Question: I'm trying to write register file in VHDL. Firstly I'm define storing element for N bits. Secondly implement register file, with WA(write address), RA(read address), WDR/RDP (write/read data port) and other things. After that generate testbench for regfile, but in test getting "X", when taken any data by RA address. How I can fix this? Maybe something wrong in implentation of my regfile?

a) Store element for data
'''
library ieee;
use ieee.std_logic_1164.all;
entity REGn is
generic(INITREG: std_logic_vector:="1001");
port(Din : in std_logic_vector(INITREG'range);
EN : in std_logic;
INIT: in std_logic;
CLK : in std_logic;
OE : in std_logic;
Dout: out std_logic_vector(INITREG'range));
end REGn;
architecture beh_regn of REGn is
signal reg: std_logic_vector(INITREG'range);
constant ALLZ: std_logic_vector(INITREG'range):=(others => 'Z');
begin
Main: process(Din, EN, INIT, CLK)
begin
if INIT = '1' then
reg <= INITREG;
elsif EN = '1' then
if rising_edge(CLK) then
reg <= Din;
end if;
end if;
end process;
Dout <= reg when OE='0' else ALLZ;
end beh_regn;
'''
b) Register file
'''
library ieee;
use ieee.std_logic_1164.all;
use ieee.std_logic_unsigned.all;
entity REGFile is
generic(INITREG: std_logic_vector:="0000";
a : integer:=2);
port(INIT: in std_logic;
WDP : in std_logic_vector(INITREG'range);
WA : in std_logic_vector(a-1 downto 0);
RA : in std_logic_vector(a-1 downto 0);
WE : in std_logic;
RDP : out std_logic_vector(INITREG'range));
end REGFile;
architecture beh_regfile of REGFile is
component REGn is
generic(INITREG: std_logic_vector:="1001");
port(Din: in std_logic_vector(INITREG'range);
EN : in std_logic;
INIT: in std_logic;
CLK : in std_logic;
OE : in std_logic;
Dout: out std_logic_vector(INITREG'range));
end component;
signal wen: std_logic_vector(2**a-1 downto 0);
signal ren: std_logic_vector(2**a-1 downto 0);
signal readd: std_logic_vector(INITREG'range);
begin
-- Write decoder
WAD: process(WA)
begin
for i in 0 to 2**a-1 loop
if i = CONV_INTEGER(WA) then
wen(i) <= '1';
else
wen(i) <= '0';
end if;
end loop;
end process;
-- Read decoder
RAD: process(RA)
begin
for i in 0 to 2**a-1 loop
if i = CONV_INTEGER(RA) then
ren(i) <= '1';
else
ren(i) <= '0';
end if;
end loop;
end process;
REGi: for i in 2**a-1 downto 0 generate
REGi: REGn generic map (INITREG)
port map (WDP, wen(i), INIT, WE, ren(i), readd);
end generate;
RDP <= readd;
end beh_regfile;
'''
c) Testbench for register file
'''
library ieee;
library std;
use ieee.std_logic_1164.all;
use ieee.std_logic_unsigned.all;
use std.textio.all;
-- Add your library and packages declaration here ...
entity regfile_tb is
-- Generic declarations of the tested unit
generic(
INITREG : STD_LOGIC_VECTOR := "0000";
a : INTEGER := 2 );
end regfile_tb;
architecture TB_ARCHITECTURE of regfile_tb is
-- Component declaration of the tested unit
component regfile
generic(
INITREG : STD_LOGIC_VECTOR := "0000";
a : INTEGER := 2 );
port(
INIT : in STD_LOGIC;
WDP : in STD_LOGIC_VECTOR(INITREG'range);
WA : in STD_LOGIC_VECTOR(a-1 downto 0);
RA : in STD_LOGIC_VECTOR(a-1 downto 0);
WE : in STD_LOGIC;
RDP : out STD_LOGIC_VECTOR(INITREG'range) );
end component;
-- Stimulus signals - signals mapped to the input and inout ports of tested entity
signal INIT : STD_LOGIC;
signal WDP : STD_LOGIC_VECTOR(INITREG'range);
signal WA : STD_LOGIC_VECTOR(a-1 downto 0);
signal RA : STD_LOGIC_VECTOR(a-1 downto 0);
signal WE : STD_LOGIC;
-- Observed signals - signals mapped to the output ports of tested entity
signal RDP : STD_LOGIC_VECTOR(INITREG'range);
-- Add your code here ...
type TEST_REC is record
INIT : STD_LOGIC;
WDP : STD_LOGIC_VECTOR(INITREG'range);
WA : STD_LOGIC_VECTOR(a-1 downto 0);
RA : STD_LOGIC_VECTOR(a-1 downto 0);
WE : STD_LOGIC;
end record;
type TEST_ARRAY is array(positive range <>) of TEST_REC;
constant PATTERN : test_array:= (
-- initialize
(INIT=>'1', WDP=>"0000", WA=>"00", RA=>"00", WE=>'0'),
(INIT=>'1', WDP=>"0000", WA=>"01", RA=>"01", WE=>'0'),
(INIT=>'1', WDP=>"0000", WA=>"10", RA=>"10", WE=>'0'),
(INIT=>'1', WDP=>"0000", WA=>"11", RA=>"11", WE=>'0'),
--- test vectors
(INIT=>'0', WDP=>"1000", WA=>"00", RA=>"00", WE=>'1'),
(INIT=>'0', WDP=>"1000", WA=>"00", RA=>"00", WE=>'0')
);
begin
-- Unit Under Test port map
UUT : regfile
generic map (
INITREG => INITREG,
a => a
)
port map (
INIT => INIT,
WDP => WDP,
WA => WA,
RA => RA,
WE => WE,
RDP => RDP
);
-- Add your stimulus here ...
process
variable VECTOR: TEST_REC;
begin
for i in PATTERN'range loop
VECTOR:= PATTERN(i);
INIT <= VECTOR.INIT;
WDP <= VECTOR.WDP;
WA <= VECTOR.WA;
RA <= VECTOR.RA;
WE <= VECTOR.WE;
wait for 100 ns;
end loop;
end process;
process
variable my_line: line;
begin
wait for 5ns;
write(my_line,"WDP=");
write(my_line,WDP);
write(my_line," INIT=");
write(my_line,INIT);
write(my_line," WA=");
write(my_line,WA);
write(my_line," RA=");
write(my_line,RA);
write(my_line," RDP=");
write(my_line,RDP);
writeline(output,my_line);
wait for 96ns;
end process;
end TB_ARCHITECTURE;
configuration TESTBENCH_FOR_regfile of regfile_tb is
for TB_ARCHITECTURE
for UUT : regfile
use entity work.regfile(beh_regfile);
end for;
end for;
end TESTBENCH_FOR_regfile;
'''
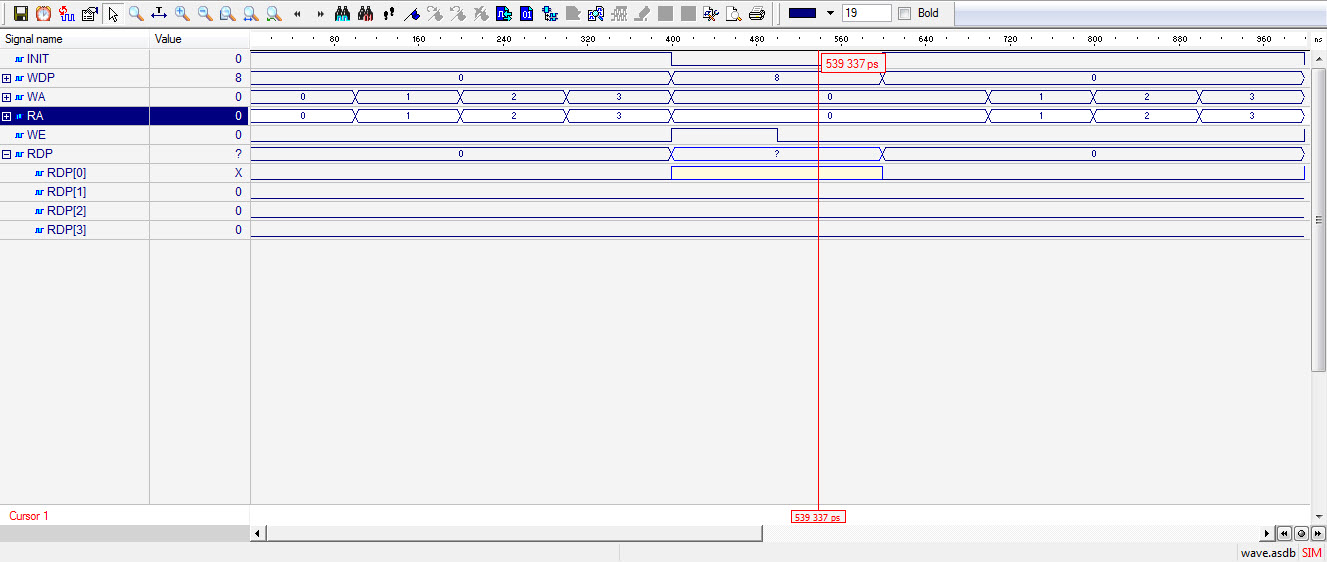
Answer: Your output enables aren't correct:
<URL>
Notice three are low at the same time for all four Regn instances and they cause a conflict for the bit of Readd that's different.
In architecture beh_regn of Regn:
'''
Dout <= reg when OE='0' else ALLZ;
'''
With three output enables '0', a conflict between a '1' and '0' resolves to 'X' (see package std_logic_1164, the body, resolution_table).
You have the assignments to ren(i) inverted, should be:
'''
-- Read decoder
RAD: process(RA)
begin
for i in 0 to 2**a-1 loop
if i = CONV_INTEGER(RA) then
ren(i) <= '0'; -- was '1'
else
ren(i) <= '1'; -- was '0'
end if;
end loop;
end process;
'''
No guarantee this is all that is wrong, but answers
(Invert the assignments to ren(i), yes there is something wrong in REGFile).
Also note despite your VHDL tool allowing it you are required to have white space between a numerical literal and a following identifier (e.g. '96ns' in your test bench). That won't change in the next revision of the standard.